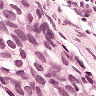
Metastatic tissue present: yes